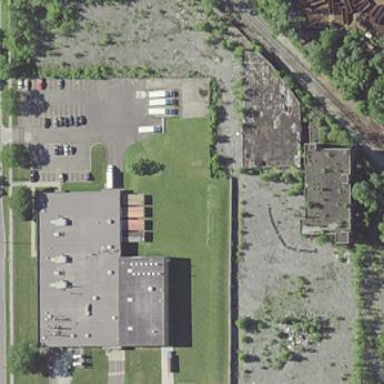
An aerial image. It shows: Brownfield site.